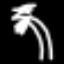
Label: palm tree